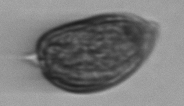
Label: Prorocentrum_micans